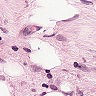
Metastatic tissue present: yes